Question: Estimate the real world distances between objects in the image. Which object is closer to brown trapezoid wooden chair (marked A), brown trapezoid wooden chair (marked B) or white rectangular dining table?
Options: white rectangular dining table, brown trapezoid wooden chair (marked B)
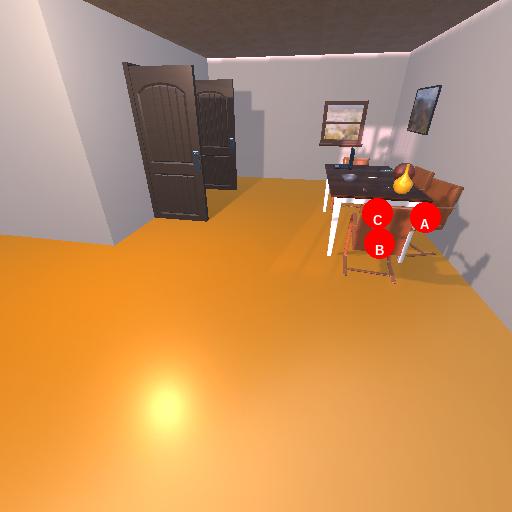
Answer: white rectangular dining table